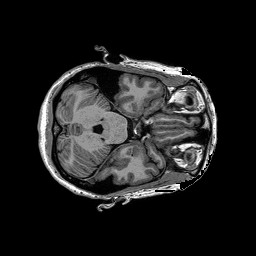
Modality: T1w
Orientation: coronal
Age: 46
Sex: female